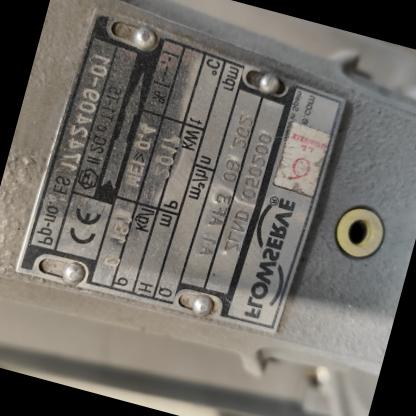
Klasa: tabliczka-znamionowa